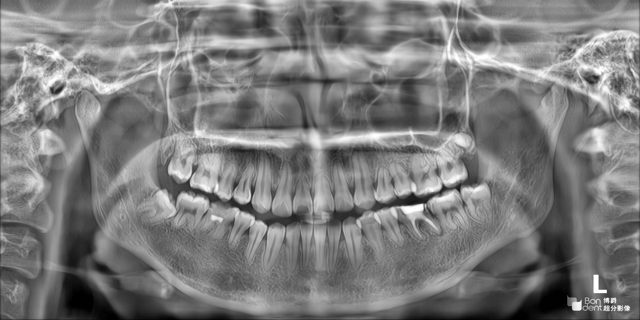
adult